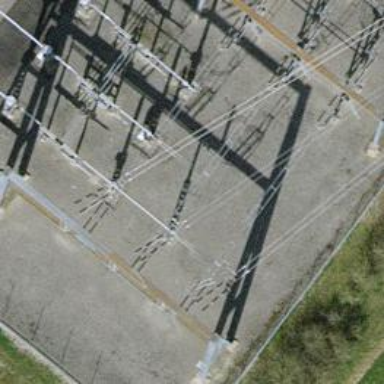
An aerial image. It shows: Insulator used in power equipment.